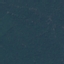
Land use / land cover class: Forest